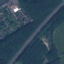
Land use / land cover class: Highway